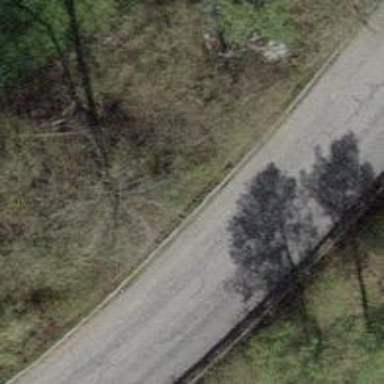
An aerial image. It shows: Unclassified road.